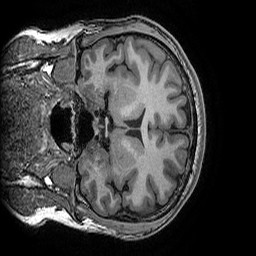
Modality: T1w
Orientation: coronal
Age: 24
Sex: male
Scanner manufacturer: ge
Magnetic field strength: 3 T
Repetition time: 0.008184 s
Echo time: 0.003192 s